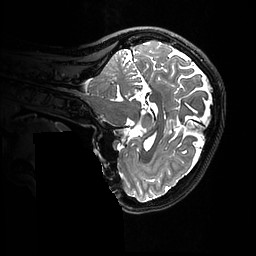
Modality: T2w
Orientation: sagittal
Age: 22
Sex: female
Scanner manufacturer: ge
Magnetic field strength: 3 T
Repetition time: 3.202 s
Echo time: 0.06575 s